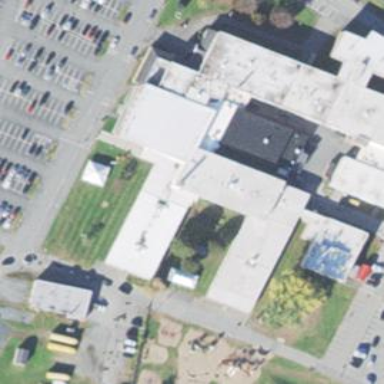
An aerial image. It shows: School building.